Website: apple
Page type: address-validator
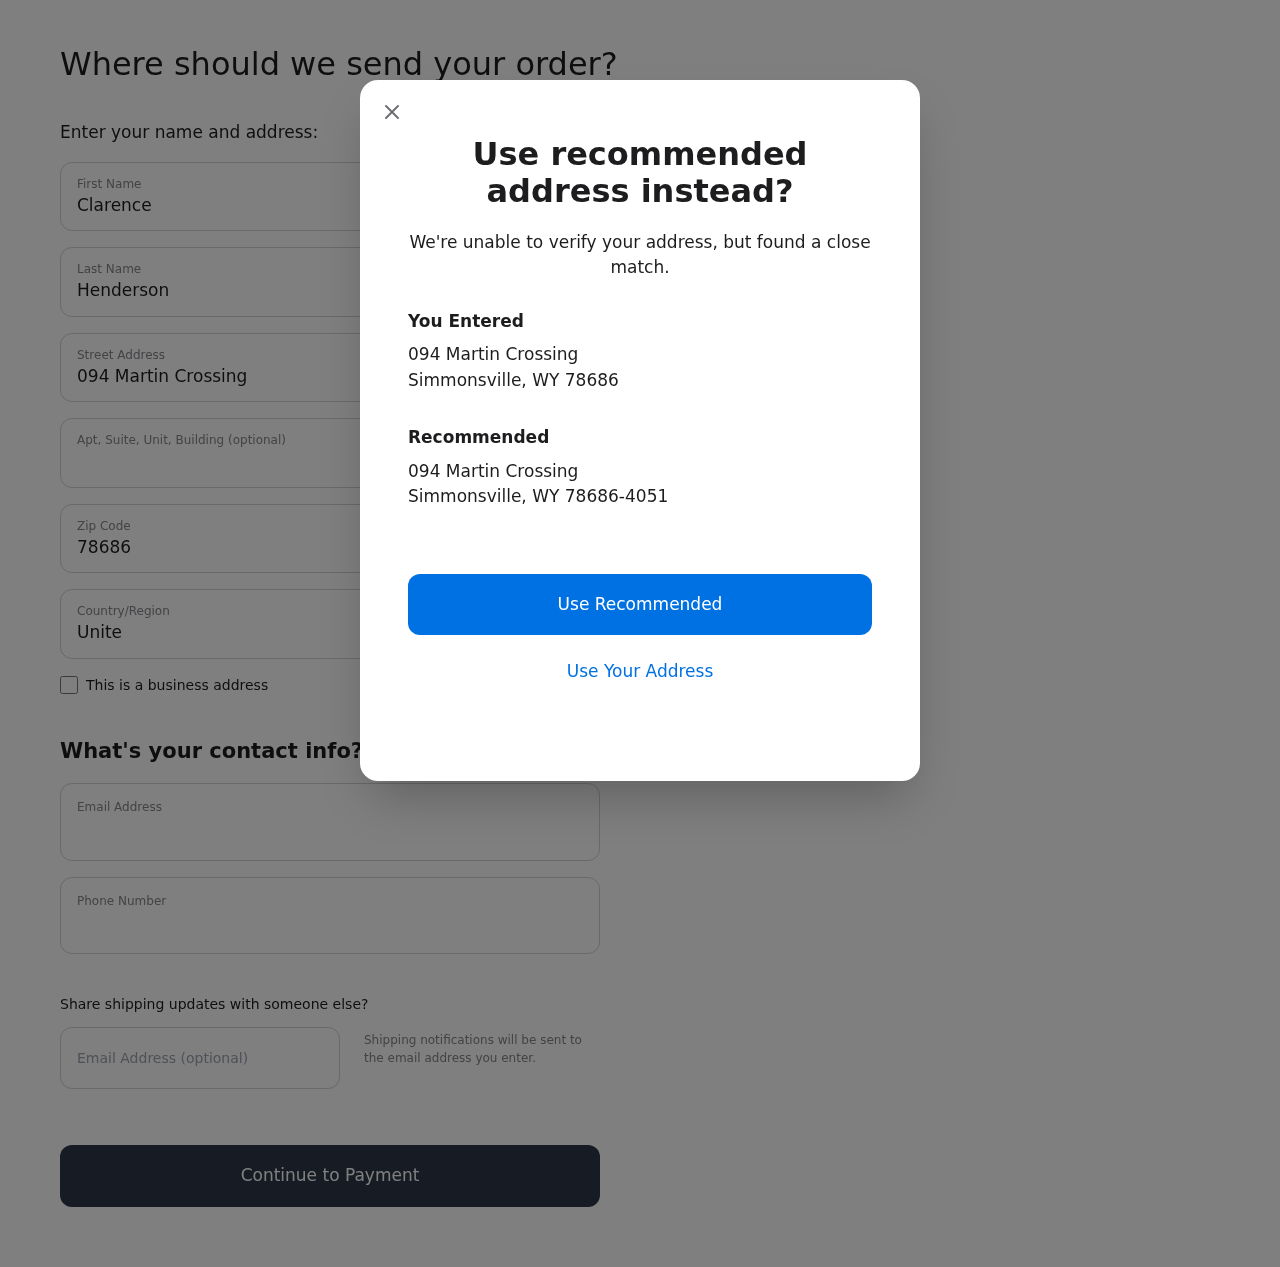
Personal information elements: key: PII_CITY
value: Simmonsville
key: PII_COUNTRY
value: United States
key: PII_EMAIL
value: clarence.henderson@hotmail.com
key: PII_FIRSTNAME
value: Clarence
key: PII_GIFT_EMAIL
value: ekane@hotmail.com
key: PII_LASTNAME
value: Henderson
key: PII_PHONE
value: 7305567766
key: PII_POSTCODE
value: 78686
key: PII_POSTCODE_FULL
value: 78686-4051
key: PII_STATE_ABBR
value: WY
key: PII_STREET
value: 094 Martin Crossing
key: PII_CITY2
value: Simmonsville
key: PII_STATE_ABBR2
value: WY